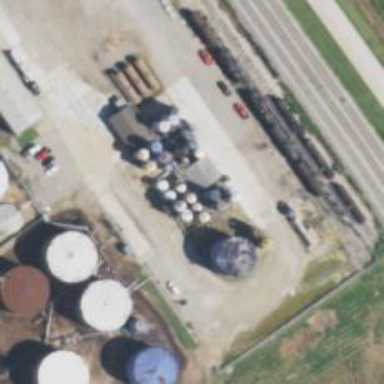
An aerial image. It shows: Storage tank with man-made structure.